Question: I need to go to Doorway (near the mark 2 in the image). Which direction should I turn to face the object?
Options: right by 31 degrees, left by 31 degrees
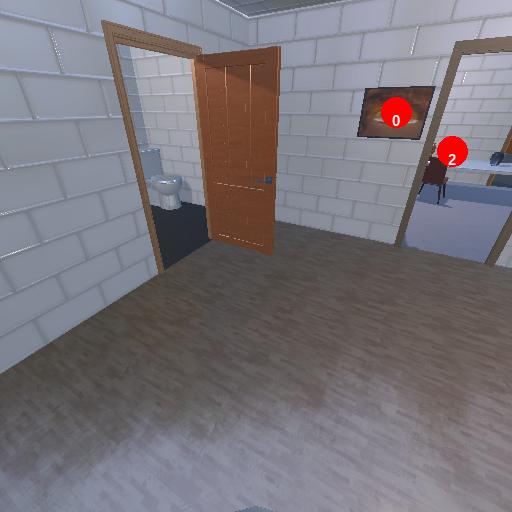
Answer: right by 31 degrees